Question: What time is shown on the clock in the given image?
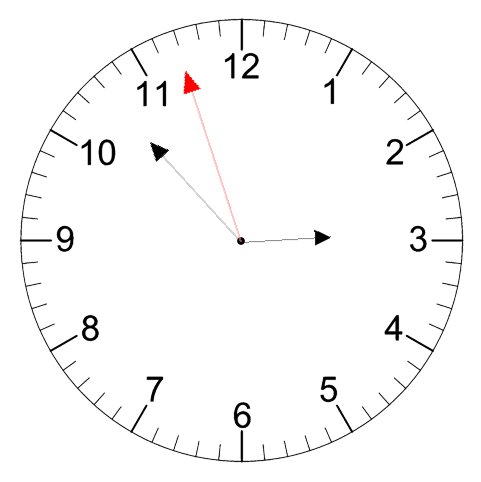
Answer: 02:52:57